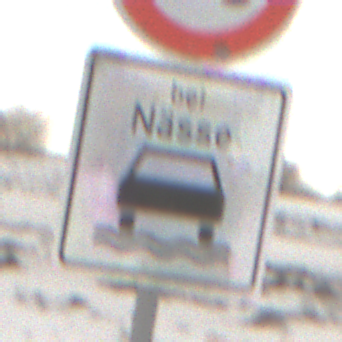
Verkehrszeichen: BeiNaesse
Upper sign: Geschwindigkeit60
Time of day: MorningAfternoon
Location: Outdoor (Nature)
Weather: Overcast
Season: Winter
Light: Natural